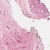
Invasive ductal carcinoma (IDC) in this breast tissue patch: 0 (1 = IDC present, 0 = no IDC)